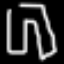
Label: pants